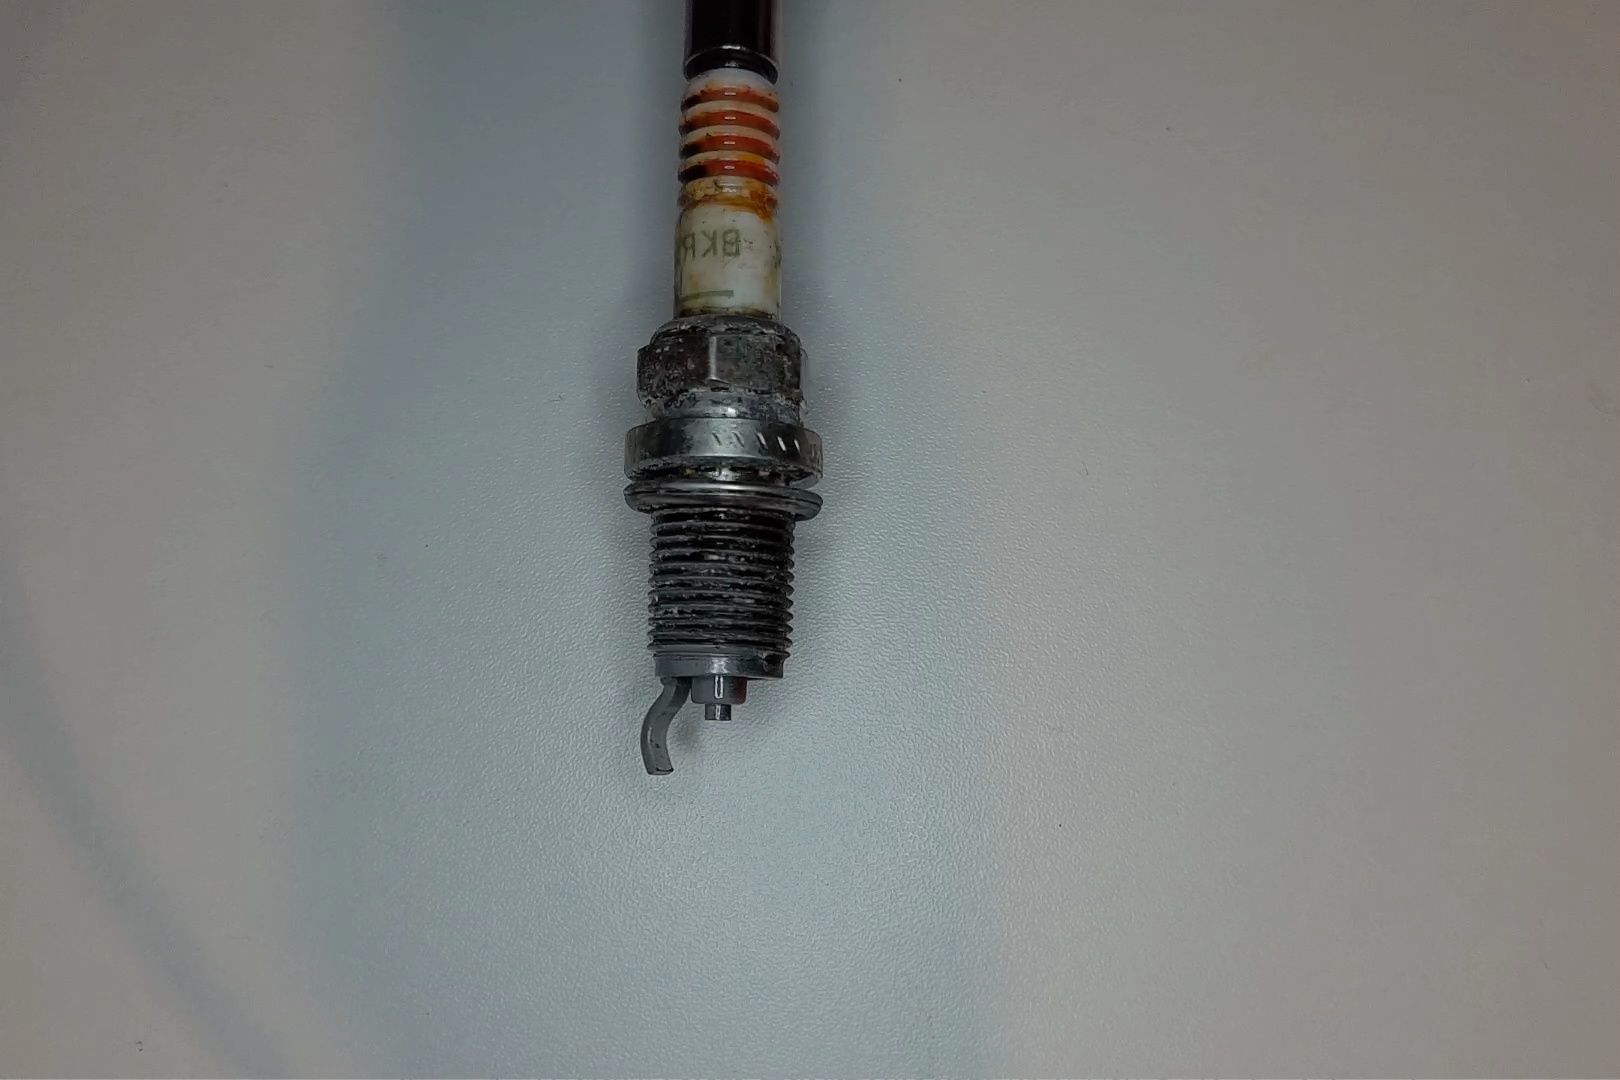
Label: anomaly